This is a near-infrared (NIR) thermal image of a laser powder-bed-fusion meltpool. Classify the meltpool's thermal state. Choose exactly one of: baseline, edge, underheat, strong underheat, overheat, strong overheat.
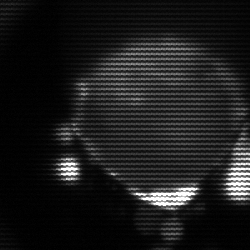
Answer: edge